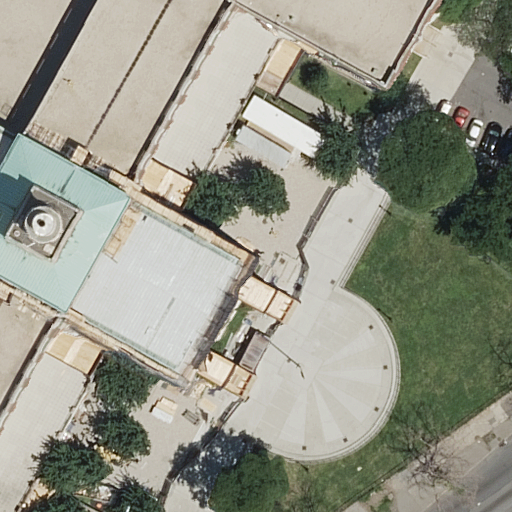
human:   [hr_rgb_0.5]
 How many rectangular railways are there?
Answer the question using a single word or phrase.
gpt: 0

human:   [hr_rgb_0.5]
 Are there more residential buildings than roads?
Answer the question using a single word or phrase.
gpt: no

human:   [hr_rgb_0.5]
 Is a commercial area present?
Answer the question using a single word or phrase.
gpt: no

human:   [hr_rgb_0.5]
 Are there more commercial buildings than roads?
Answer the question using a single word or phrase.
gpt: no

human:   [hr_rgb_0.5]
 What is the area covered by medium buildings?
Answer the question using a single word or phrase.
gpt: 470m2

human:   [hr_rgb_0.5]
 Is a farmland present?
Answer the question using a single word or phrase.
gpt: no

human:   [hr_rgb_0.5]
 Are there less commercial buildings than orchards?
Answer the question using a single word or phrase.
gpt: no

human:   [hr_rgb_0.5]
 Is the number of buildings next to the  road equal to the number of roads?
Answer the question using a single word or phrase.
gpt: yes

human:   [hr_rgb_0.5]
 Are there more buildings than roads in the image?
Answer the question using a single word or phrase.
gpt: no

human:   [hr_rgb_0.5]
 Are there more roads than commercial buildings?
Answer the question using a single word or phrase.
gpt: yes

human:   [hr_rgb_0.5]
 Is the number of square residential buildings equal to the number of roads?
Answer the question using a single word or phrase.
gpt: no

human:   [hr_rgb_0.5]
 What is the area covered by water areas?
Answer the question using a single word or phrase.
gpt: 0m2

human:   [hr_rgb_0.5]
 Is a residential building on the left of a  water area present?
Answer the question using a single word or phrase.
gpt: no

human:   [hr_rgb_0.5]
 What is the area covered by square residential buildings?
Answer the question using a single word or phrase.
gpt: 0m2

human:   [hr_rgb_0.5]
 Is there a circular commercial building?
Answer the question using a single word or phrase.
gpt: no

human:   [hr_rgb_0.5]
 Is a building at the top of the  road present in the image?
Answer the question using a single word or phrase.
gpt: no

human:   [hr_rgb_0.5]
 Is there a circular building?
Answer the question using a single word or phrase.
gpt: no

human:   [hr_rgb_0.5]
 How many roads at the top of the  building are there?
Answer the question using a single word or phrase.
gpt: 1

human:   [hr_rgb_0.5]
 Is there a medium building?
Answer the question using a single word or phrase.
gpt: yes

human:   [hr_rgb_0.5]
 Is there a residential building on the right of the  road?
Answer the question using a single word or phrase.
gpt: no

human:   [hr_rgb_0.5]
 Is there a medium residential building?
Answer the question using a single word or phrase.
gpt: no

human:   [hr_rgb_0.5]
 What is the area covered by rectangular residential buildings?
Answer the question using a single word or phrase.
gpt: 0m2

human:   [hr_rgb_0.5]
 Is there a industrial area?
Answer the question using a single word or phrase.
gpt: no

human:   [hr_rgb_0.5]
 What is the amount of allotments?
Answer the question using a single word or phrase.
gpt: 0

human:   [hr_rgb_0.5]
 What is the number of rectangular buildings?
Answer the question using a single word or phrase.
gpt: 0

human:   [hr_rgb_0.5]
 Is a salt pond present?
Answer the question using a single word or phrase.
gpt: no

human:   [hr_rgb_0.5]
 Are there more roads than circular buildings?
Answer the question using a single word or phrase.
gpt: yes

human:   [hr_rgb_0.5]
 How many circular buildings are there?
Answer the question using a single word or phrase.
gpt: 0

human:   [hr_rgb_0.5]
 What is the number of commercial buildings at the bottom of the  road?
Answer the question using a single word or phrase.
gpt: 0

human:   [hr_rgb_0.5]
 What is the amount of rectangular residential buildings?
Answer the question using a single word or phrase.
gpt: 0

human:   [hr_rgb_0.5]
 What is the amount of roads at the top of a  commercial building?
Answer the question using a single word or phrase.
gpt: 0

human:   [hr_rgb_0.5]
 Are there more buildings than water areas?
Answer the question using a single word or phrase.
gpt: yes

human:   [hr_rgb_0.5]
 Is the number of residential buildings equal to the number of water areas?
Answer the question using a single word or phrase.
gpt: yes

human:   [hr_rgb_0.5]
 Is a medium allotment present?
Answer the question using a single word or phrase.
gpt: no

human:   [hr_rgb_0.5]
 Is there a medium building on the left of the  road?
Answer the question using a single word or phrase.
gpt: yes

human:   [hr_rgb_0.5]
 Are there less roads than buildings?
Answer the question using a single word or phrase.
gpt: no